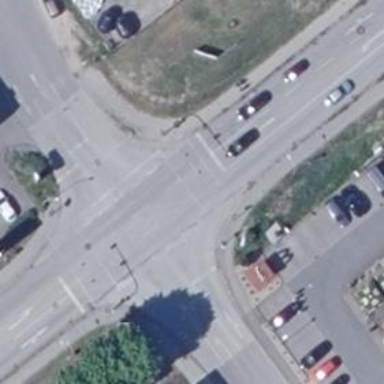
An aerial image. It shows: Traffic signals at road crossing.